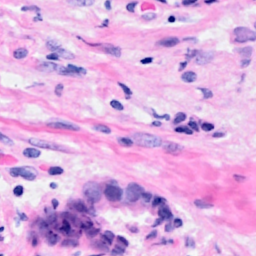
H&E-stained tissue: Breast